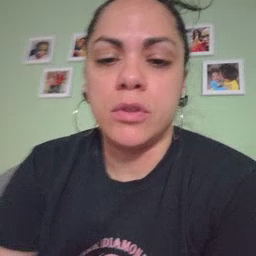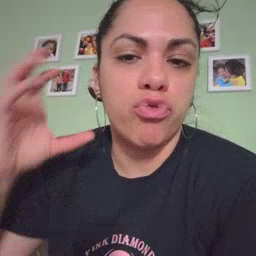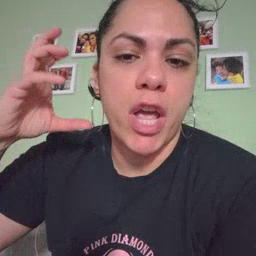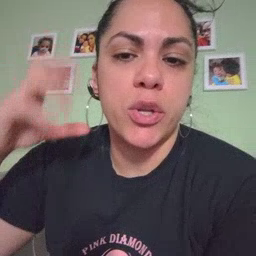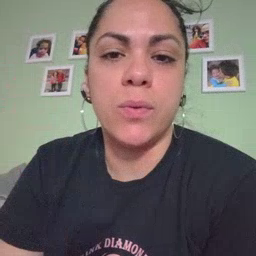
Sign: radio